Question: While trying to display the realtime data using flot chart, I am getting the following error in the client code
'''
Uncaught Invalid dimensions for plot, width = 1584, height = 0
'''
Cant figure out why the height = 0. I think something is wrong in my index.jade file. Seems its throwing error in the following statement in index.jade
'''
var plot = $.plot($("#placeholder"), [ getInitData() ], options);
'''
Here are my app.js, index.js, index.jade and style.css.
'''
var express = require('express');
var routes = require('./routes');
var user = require('./routes/user');
var http = require('http');
var path = require('path');
var app = express();
app.configure(function(){
app.set('port', process.env.PORT || 3000);
app.set('views', __dirname + '/views');
app.set('view engine', 'jade');
app.use(express.favicon());
app.use(express.logger('dev'));
app.use(express.bodyParser());
app.use(express.methodOverride());
app.use(app.router);
app.use(express.static(path.join(__dirname, 'public')));
});
app.configure('development', function(){
app.use(express.errorHandler());
});
app.get('/', routes.index);
var httpServer = http.createServer(app).listen(app.get('port'), function(){
console.log("Express server listening on port " + app.get('port'));
});
var io = require('socket.io').listen(httpServer);
io.sockets.on('connection', function(socket) {
socket.emit('welcome', {'salutation':'TMP36 Sensor output!'});
});
'''
'''
exports.index = function(req, res){
res.render('index', { title: 'Temperature Monitor',
domain: 'localhost' });
};
'''
'''
doctype 5
html
head
title= title
script(src='http://ajax.googleapis.com/ajax/libs/jquery/1.4.3/jquery.min.js')
script(type='text/javascript', src='/javascripts/flot/jquery.js')
script(type='text/javascript', src='/javascripts/flot/jquery.flot.js')
script(type='text/javascript', src='./socket.io/socket.io.js')
script
$(document).ready(function(){
var socket = io.connect();
var val = 10;
var temp;
var totalPoints = 300;
var res = [];
function getInitData() {// zip the generated y values with the x values
for (var i = 0; i < totalPoints; ++i){
res.push([i, 0]);
}
return res;
}
// Options for Flot plot
var options = {
series: { shadowSize: 0 }, // drawing is faster without shadows
yaxis: { min: 0, max: 50, color: "#bbbb00" },
xaxis: { show: false },
};
var plot = $.plot($("#placeholder"), [ getInitData() ], options);
socket.on('welcome', function(data) {
val = data.salutation ;
res.push([totalPoints, val]); // push on the end side
res.shift(); // remove first value to maintain 300 points
for (i=0;i<totalPoints;i++) { res[i][0] = i; }
plot.setData([ res ]);
plot.draw();
$('#temperature').text("Current Temperature: :" + val );
});
});
link(rel='stylesheet', href='/stylesheets/style.css')
body
h1= title
p Welcome to #{title}
#placeholder
p graph here
#temperature
p temperature val
'''
h1, h2, h3 { font-size: 22px; color: #464646; }
'''
body {
padding: 50px;
font: 14px "Lucida Grande", Helvetica, Arial, sans-serif;
}
a {
color: #00B7FF;
}
placeholder {
width:600px;
height:300px;
}
'''
I have a equivalent html client of index.jade which works fine. I hit the above error while converting the html version of the client to jade.
The html version of the client is -
'''
<!--!DOCTYPE html-->
<html lang='en'>
<head>
<title>Data Collector</title>
<script type='text/javascript' src='http://ajax.googleapis.com/ajax/libs/jquery/1.4.3/jquery.min.js'></script>
<script language="javascript" type="text/javascript" src="../3rdParty/flot/jquery.js"></script>
<script language="javascript" type="text/javascript" src="../3rdParty/flot/jquery.flot.js"></script>
<script src='/socket.io/socket.io.js'></script>
<script>
$(document).ready(function(){
var socket = io.connect();
var val = 10;
var temp ;
var totalPoints = 300;
var res = [];
function getInitData() {
// zip the generated y values with the x values
for (var i = 0; i < totalPoints; ++i){
res.push([i, 0]);
}
return res;
}
// Options for Flot plot
var options = {
series: { shadowSize: 0 }, // drawing is faster without shadows
yaxis: { min: 0, max: 50, color: "#bbbb00" },
xaxis: { show: false },
};
var plot = $.plot($("#placeholder"), [ getInitData() ], options);
socket.on('welcome', function(data) {
// Convert value to integer
//val = ((parseInt(data.salutation) / 1023)*100)*10;
val = data.salutation ;
// Push new value to Flot Plot
res.push([totalPoints, val]); // push on the end side
res.shift(); // remove first value to maintain 300 points
// reinitialize the x axis data points to 0 to 299.
for (i=0;i<totalPoints;i++) { res[i][0] = i; }
// Redraw the plot
plot.setData([ res ]);
plot.draw();
$('#temperature').text("Current Temperature: :" + val );
});
});
</script>
</head>
<body>
<h1>Temperature Monitor</h1>
<div id="placeholder" style="width:600px;height:300px;"></div>
<div id='temperature'><p>Temperature</p></div>
</body>
'''
This is the output of the html client
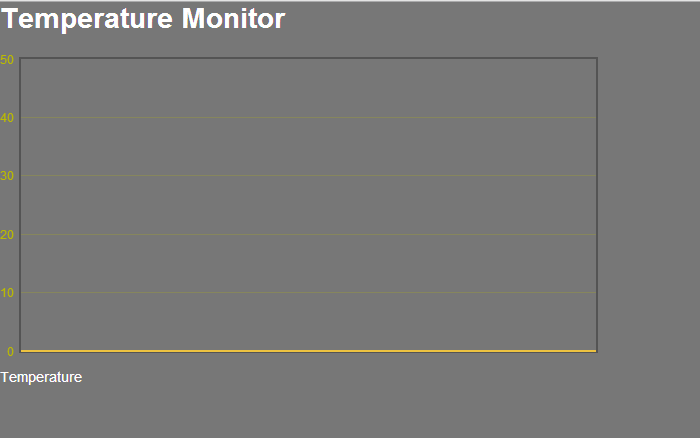
Answer: Flot needs to be able to read the width & height of the placeholder div. Your Jade output produces a placeholder with no set height, and no derived height from any parent or child elements. Its height is therefore zero, which prevents Flot from using it.
Your HTML example works because you have set the width & height using an inline style.